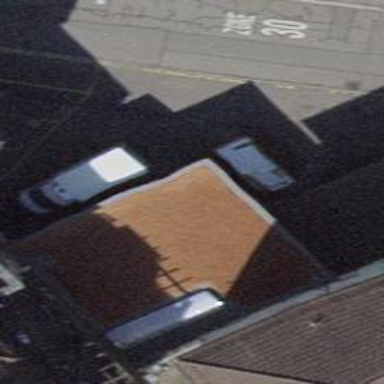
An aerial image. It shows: Car repair shop.